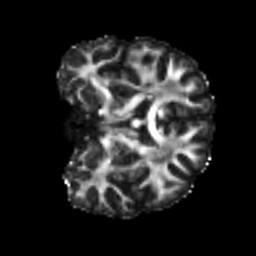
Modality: FA
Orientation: coronal
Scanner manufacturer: siemens
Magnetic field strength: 3 T
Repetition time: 4 s
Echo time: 0.0594 s